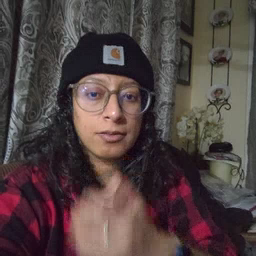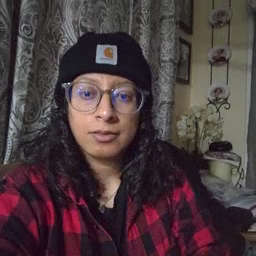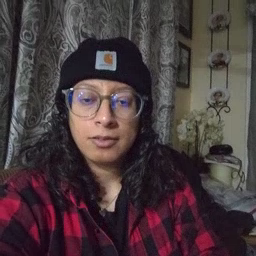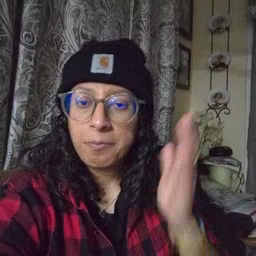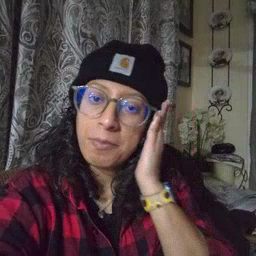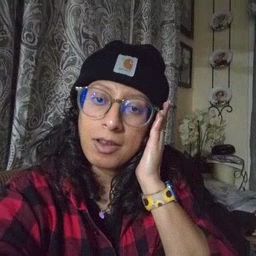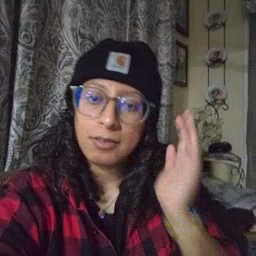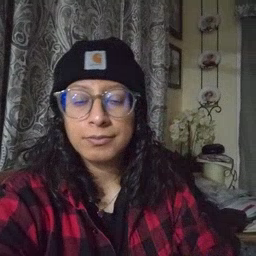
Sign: bed